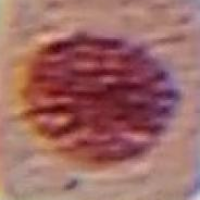
Label: prophase